【题型】解答题　【知识点】解析几何　【难度】medium
已知焦点为 $F$ 的抛物线 $\Gamma: y^2 = 4x$ 上存在不同的两点 $A(x_1,y_1)$，$B(x_2,y_2)$（异于原点 $O$）。

(1) 若 $x_1 + x_2 = 2$ 且 $y_1 + y_2 = -2$，求直线 $AB$ 的方程；

(2) 若 $OA \perp OB$，求线段 $|AB|$ 的最小值；

(3) 若点 $A$，$B$，$F$ 三点共线，求 $\angle AOB$ 的取值范围。
【解答】
【答案】(1) $2x + y - 1 = 0$

(2) $8$

(3) $\left(\frac{\pi}{2}, \arccos\left(-\frac{3}{5}\right)\right]$

【解析】
(1) 设直线 $AB$ 的方程为 $x = my + t$，由
$$
\begin{cases}
x = my + t \\
y^2 = 4x
\end{cases}
$$
整理可得 $y^2 - 4my - 4t = 0$，

则 $\Delta = 16m^2 + 16t > 0$，

所以 $y_1 + y_2 = 4m$，则 $x_1 + x_2 = m(y_1 + y_2) + 2t = 4m^2 + 2t$，

依题意可得
$$
\begin{cases}
y_1 + y_2 = 4m = -2 \\
x_1 + x_2 = 4m^2 + 2t = 2
\end{cases}
$$
解得
$$
\begin{cases}
m = -\frac{1}{2} \\
t = \frac{1}{2}
\end{cases}
$$
满足 $\Delta = 16m^2 + 16t > 0$，

所以直线 $AB$ 的方程为 $x = -\frac{1}{2}y + \frac{1}{2}$，即 $2x + y - 1 = 0$；

(2) 由 (1) 可得 $y_1y_2 = -4t$，则 $x_1x_2 = \frac{(y_1y_2)^2}{16} = t^2$，

因为 $OA \perp OB$，所以 $\overrightarrow{OA} \cdot \overrightarrow{OB} = x_1x_2 + y_1y_2 = t^2 - 4t = 0$，解得 $t = 4$ 或 $t = 0$（舍去），

所以 $y_1 + y_2 = 4m$，$y_1y_2 = -4t = -16$，

所以 $|AB| = \sqrt{1 + m^2} \cdot \sqrt{(y_1 + y_2)^2 - 4y_1y_2} = \sqrt{1 + m^2} \cdot \sqrt{16m^2 + 64} = 4\sqrt{m^4 + 5m^2 + 4} \geq 4 \times 2 = 8$，

当且仅当 $m = 0$ 时取等号，

所以线段 $|AB|$ 的最小值为 $8$；

(3) 因为 $A$、$B$、$F$ 三点共线，而抛物线的焦点 $F(1,0)$，

所以直线 $AB$ 的方程为 $x = my + 1$，$A(x_1,y_1)$，$B(x_2,y_2)$，

联立 $y^2 = 4x$ 有 $y^2 - 4my - 4 = 0$，
故 $y_1 + y_2 = 4m$，$y_1y_2 = -4$，$x_1 + x_2 = m(y_1 + y_2) + 2 = 4m^2 + 2$，$x_1x_2 = \frac{(y_1y_2)^2}{16} = 1$，

所以 $\overrightarrow{OA} \cdot \overrightarrow{OB} = x_1x_2 + y_1y_2 = -4 + 1 = -3$，

$|\overrightarrow{OA}| = \sqrt{x_1^2 + y_1^2} = \sqrt{x_1^2 + 4x_1}$，$|\overrightarrow{OB}| = \sqrt{x_2^2 + y_2^2} = \sqrt{x_2^2 + 4x_2}$，

所以 $|\overrightarrow{OA}| \cdot |\overrightarrow{OB}| = \sqrt{x_1^2 + 4x_1} \cdot \sqrt{x_2^2 + 4x_2} = \sqrt{x_1x_2(x_1 + 4)(x_2 + 4)}$
$= \sqrt{x_1x_2 + 4(x_1 + x_2) + 16} = \sqrt{16m^2 + 25}$

所以 $\cos\angle AOB = \frac{\overrightarrow{OA} \cdot \overrightarrow{OB}}{|\overrightarrow{OA}| \cdot |\overrightarrow{OB}|} = \frac{-3}{\sqrt{16m^2 + 25}} \in \left[-\frac{3}{5}, 0\right)$，即 $-\frac{3}{5} \leq \cos\angle AOB < 0$

故 $\angle AOB$ 的取值范围为 $\left(\frac{\pi}{2}, \arccos\left(-\frac{3}{5}\right)\right]$。

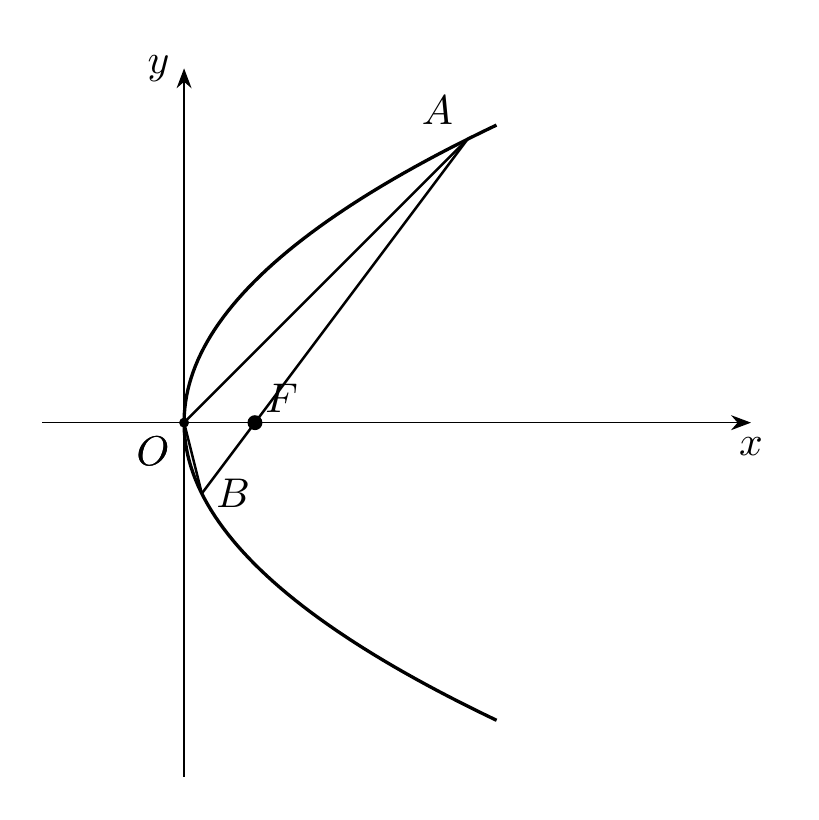